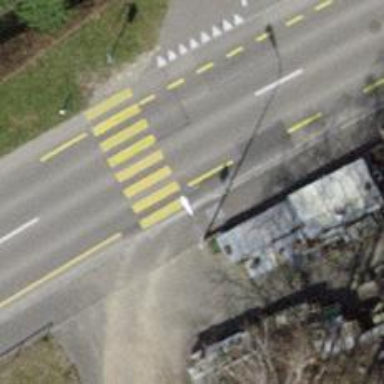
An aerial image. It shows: Sidewalk bridge over footway.